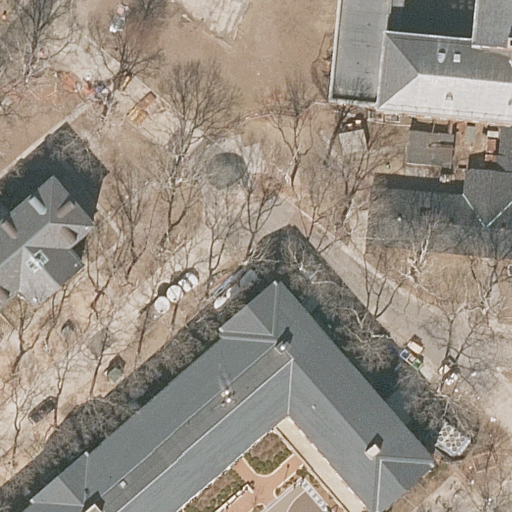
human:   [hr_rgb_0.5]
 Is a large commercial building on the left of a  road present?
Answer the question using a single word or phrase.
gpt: no

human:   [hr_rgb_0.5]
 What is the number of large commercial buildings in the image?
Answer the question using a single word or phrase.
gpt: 0

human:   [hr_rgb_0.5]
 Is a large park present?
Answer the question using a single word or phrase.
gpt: yes

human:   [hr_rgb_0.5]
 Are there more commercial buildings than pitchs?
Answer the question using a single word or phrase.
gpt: no

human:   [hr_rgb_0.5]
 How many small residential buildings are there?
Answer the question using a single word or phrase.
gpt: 1

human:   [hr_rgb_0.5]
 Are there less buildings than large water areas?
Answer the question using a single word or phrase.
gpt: no

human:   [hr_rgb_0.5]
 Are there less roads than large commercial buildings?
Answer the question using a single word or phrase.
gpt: no

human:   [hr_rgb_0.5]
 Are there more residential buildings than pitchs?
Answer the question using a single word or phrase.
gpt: yes

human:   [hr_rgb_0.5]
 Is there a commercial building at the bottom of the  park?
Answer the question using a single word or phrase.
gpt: no

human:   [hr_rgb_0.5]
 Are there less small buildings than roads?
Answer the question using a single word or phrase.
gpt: yes

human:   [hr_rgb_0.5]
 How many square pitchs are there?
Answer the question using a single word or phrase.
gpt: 0

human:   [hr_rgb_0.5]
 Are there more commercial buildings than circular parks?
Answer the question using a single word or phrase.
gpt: no

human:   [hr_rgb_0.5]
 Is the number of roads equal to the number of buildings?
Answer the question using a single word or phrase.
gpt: yes

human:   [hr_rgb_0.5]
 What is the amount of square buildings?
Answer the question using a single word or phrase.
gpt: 0

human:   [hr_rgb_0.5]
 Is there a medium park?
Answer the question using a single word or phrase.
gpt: no

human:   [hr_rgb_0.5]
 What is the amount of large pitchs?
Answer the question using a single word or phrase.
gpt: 1

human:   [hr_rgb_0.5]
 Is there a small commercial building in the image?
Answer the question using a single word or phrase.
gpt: no

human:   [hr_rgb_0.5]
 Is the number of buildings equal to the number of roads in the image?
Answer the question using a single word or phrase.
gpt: yes

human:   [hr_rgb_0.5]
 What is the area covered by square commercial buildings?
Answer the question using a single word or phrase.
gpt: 0m2

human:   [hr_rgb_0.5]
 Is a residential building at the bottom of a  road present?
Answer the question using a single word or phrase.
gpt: yes

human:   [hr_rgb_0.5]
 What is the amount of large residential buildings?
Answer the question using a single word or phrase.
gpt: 1

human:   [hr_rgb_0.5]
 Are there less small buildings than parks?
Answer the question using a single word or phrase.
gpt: no

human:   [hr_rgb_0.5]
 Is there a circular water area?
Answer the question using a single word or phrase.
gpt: no

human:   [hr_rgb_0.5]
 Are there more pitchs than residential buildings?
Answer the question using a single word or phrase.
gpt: no

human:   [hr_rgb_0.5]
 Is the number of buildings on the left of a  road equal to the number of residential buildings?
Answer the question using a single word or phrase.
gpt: yes

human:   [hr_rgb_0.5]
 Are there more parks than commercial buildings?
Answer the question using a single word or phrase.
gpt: yes

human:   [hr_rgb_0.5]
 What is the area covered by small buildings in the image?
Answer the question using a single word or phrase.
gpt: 57m2

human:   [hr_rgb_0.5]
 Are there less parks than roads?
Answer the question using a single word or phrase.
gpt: yes

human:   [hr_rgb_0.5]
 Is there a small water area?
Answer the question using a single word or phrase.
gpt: no

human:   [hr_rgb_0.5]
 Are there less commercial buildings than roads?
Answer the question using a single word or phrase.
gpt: yes

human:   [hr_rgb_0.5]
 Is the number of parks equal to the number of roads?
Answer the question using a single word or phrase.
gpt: no

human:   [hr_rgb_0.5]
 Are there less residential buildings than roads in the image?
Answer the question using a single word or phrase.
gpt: yes

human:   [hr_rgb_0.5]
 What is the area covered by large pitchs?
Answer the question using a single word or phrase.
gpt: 567m2

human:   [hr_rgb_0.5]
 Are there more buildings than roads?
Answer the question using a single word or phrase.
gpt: no

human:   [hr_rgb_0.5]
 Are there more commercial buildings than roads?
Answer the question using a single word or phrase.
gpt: no

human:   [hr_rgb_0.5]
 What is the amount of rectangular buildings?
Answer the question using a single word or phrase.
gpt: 1